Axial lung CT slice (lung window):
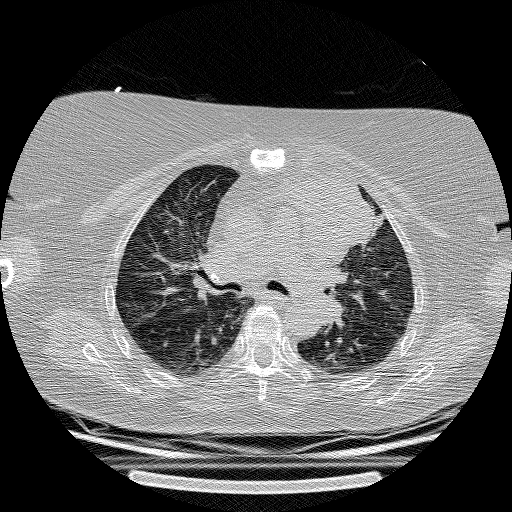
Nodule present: no